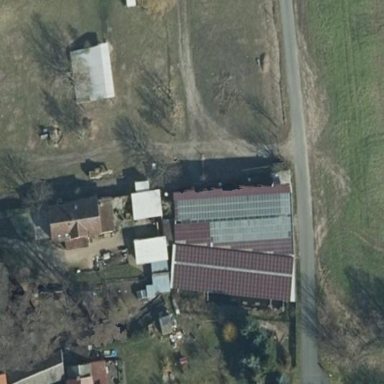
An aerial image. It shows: Solar photovoltaic panel generating electricity. It is small installation located on building.